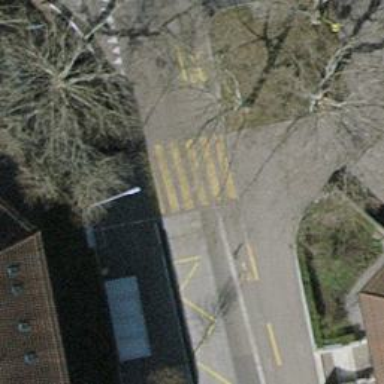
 but there is opposite lane cycleway on the left."